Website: bh-photo
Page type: billing-address
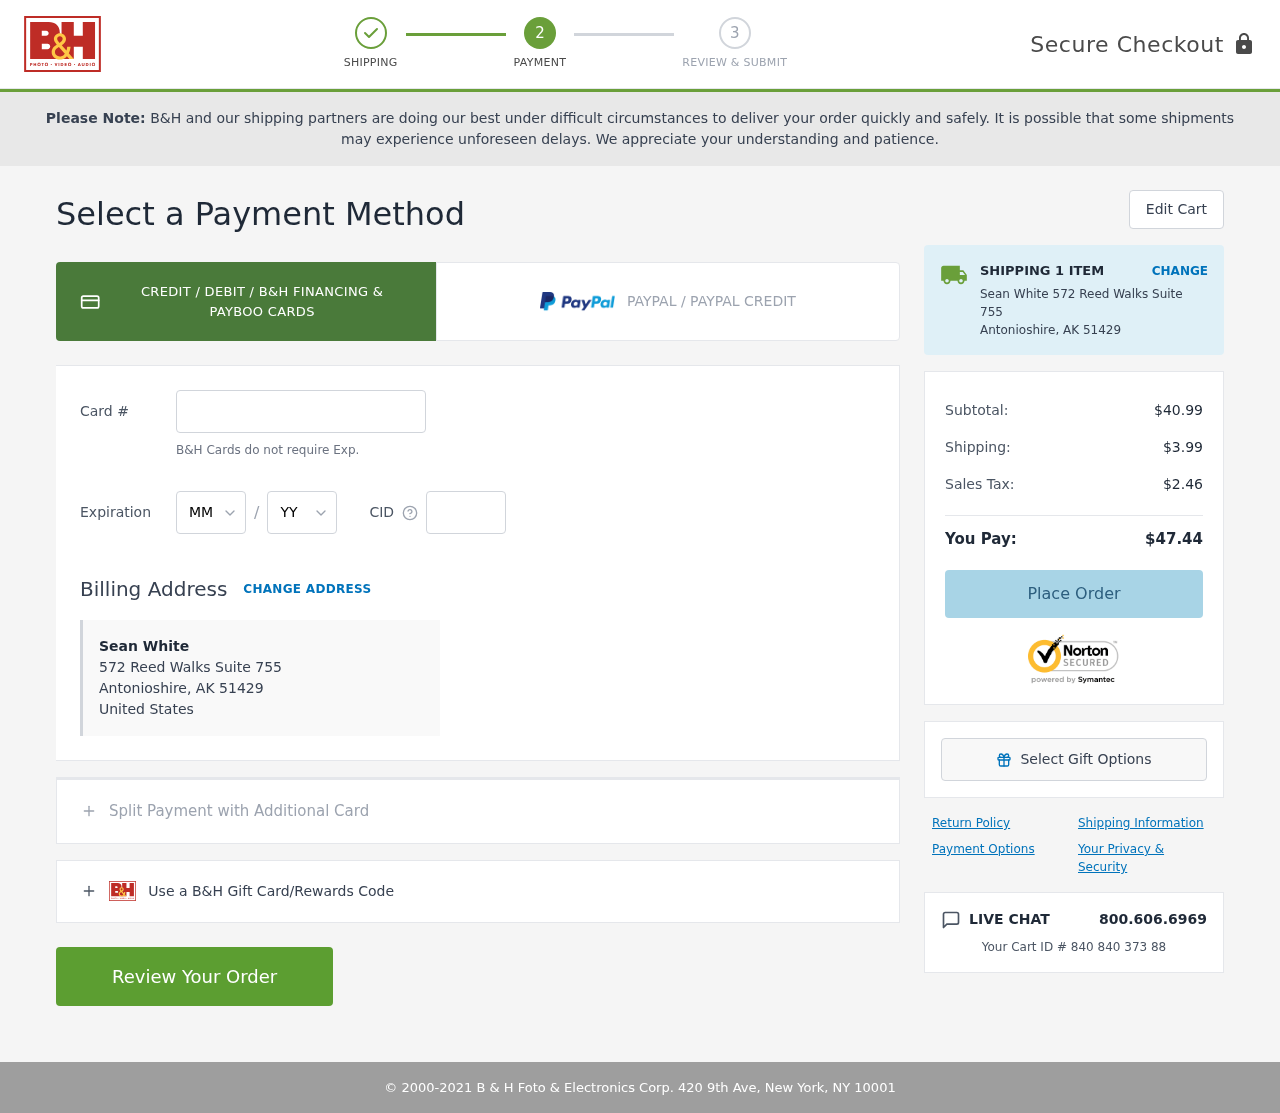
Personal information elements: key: PII_CARD_CVV
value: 944
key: PII_CARD_EXPIRY_MONTH
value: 09
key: PII_CARD_EXPIRY_YEAR
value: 26
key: PII_CARD_NUMBER
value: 4332 5007 1166 7550
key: PII_CITY
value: Antonioshire
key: PII_COUNTRY
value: United States
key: PII_FULLNAME
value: Sean White
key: PII_POSTCODE
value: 51429
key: PII_STATE_ABBR
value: AK
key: PII_STREET
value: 572 Reed Walks Suite 755
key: PII_FULLNAME2
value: Sean White
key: PII_CITY_STATE
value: Antonioshire, AK
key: PII_POSTCODE_FULL
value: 51429
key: PII_POSTCODE_NUMERIC
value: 51429
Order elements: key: ORDER_NUM_ITEMS
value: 1
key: ORDER_SUBTOTAL
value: $40.99
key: ORDER_SHIPPING_COST
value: $3.99
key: ORDER_TAX
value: $2.46
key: ORDER_TOTAL
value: $47.44
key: ORDER_ID
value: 840 840 373 88